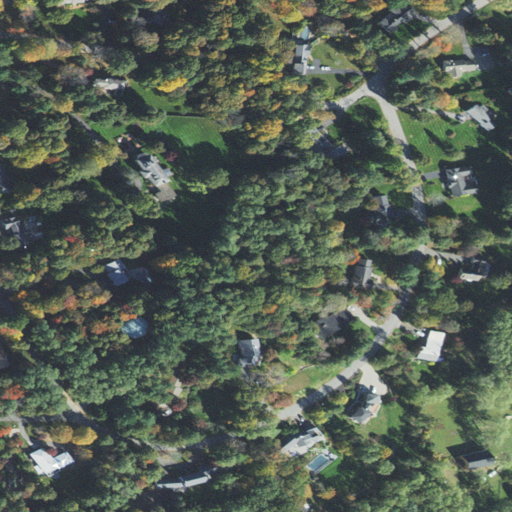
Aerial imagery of mountain in Massachusetts named Lords Hill containing low intensity development, open development, deciduous forest, medium intensity development, and evergreen forest